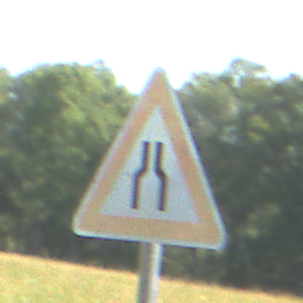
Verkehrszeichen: VerengteFahrbahn
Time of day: Midday
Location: Outdoor (Nature)
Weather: Clear
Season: NotSpecified
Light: Natural